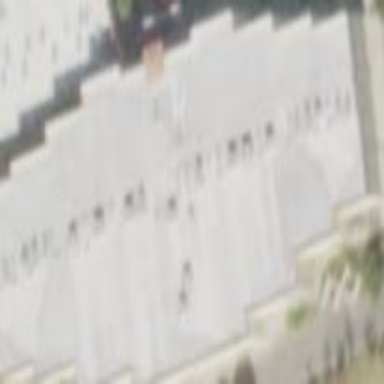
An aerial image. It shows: Cinema building.